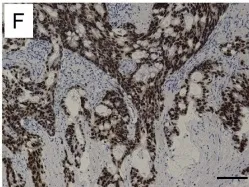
Positive for CDX-2 Bar = 100 mum.
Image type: pathology (immunostaining)